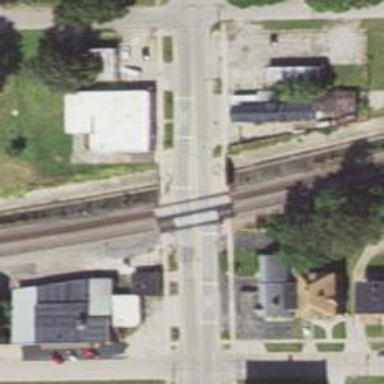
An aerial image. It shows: Crossing for the railway.